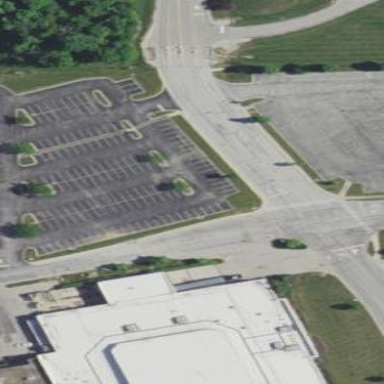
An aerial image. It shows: Paved parking area.